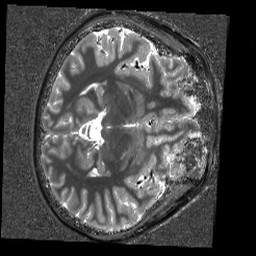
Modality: T1w
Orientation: axial